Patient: sex M, age 48
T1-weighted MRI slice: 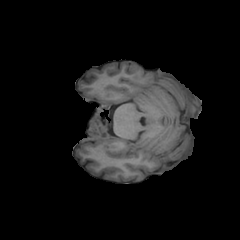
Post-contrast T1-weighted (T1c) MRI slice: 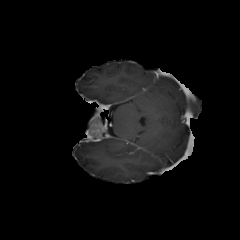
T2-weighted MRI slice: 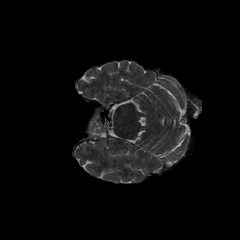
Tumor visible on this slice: no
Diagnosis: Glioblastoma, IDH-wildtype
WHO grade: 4